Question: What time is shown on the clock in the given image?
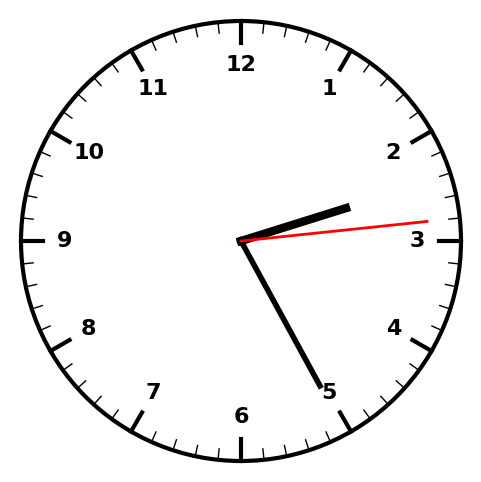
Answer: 02:25:14